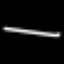
Label: line